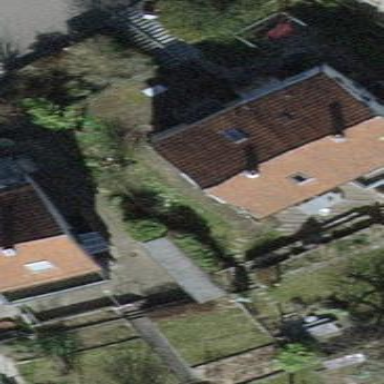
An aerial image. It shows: Building with tiled roof.